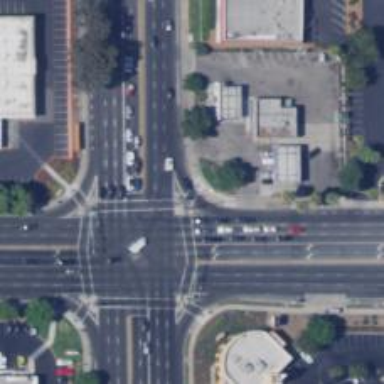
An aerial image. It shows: Marked footway crossing with lines.